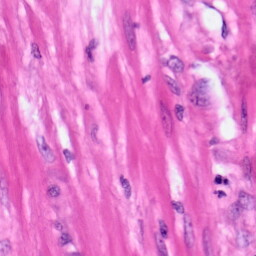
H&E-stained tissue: Pancreatic